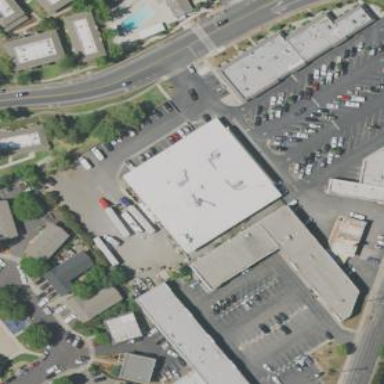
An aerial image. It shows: Commercial building.